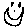
Label: smiley face